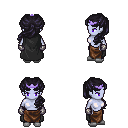
a pixel art fantasy rpg character, female body template, dark elf, purple skin, black cape, robe skirt, raven princess hairstyle, purple tiara, metal gloves, white slippers, four views (front, back, left, right), 2x2 character sprite sheet, small pixel art, hard edges, no anti-aliasing